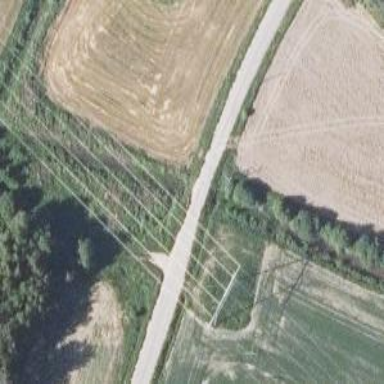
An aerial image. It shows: Culvert tunnel.